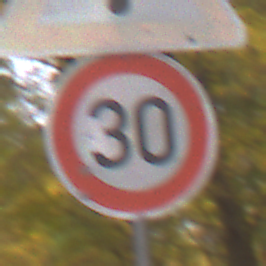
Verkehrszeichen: Geschwindigkeit30
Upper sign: Gefahrenstelle
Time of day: Midday
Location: Outdoor (Nature)
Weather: Overcast
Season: NotSpecified
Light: Natural